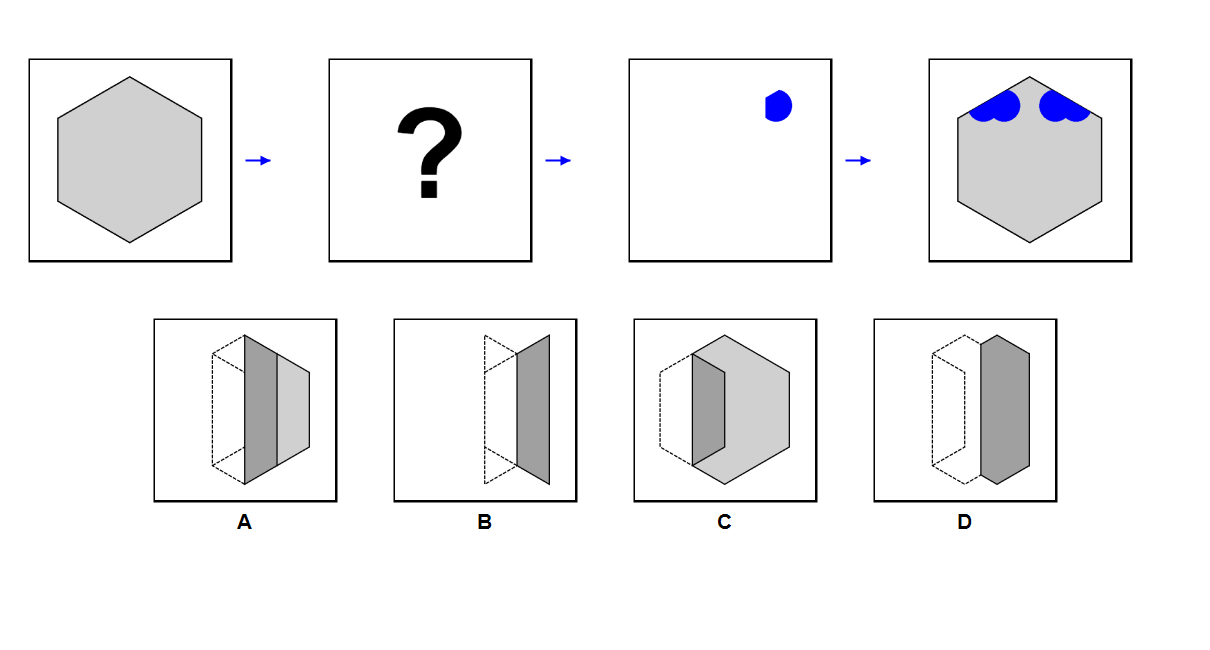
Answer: D